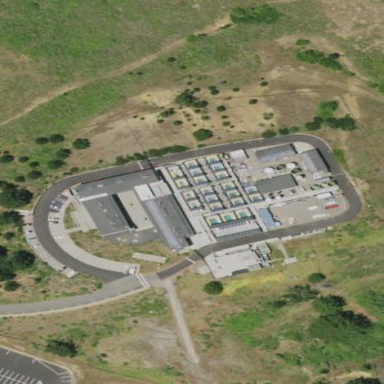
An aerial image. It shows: Animal shelter.